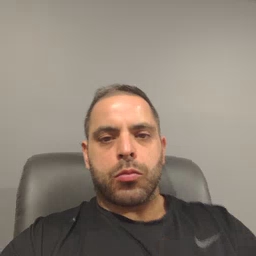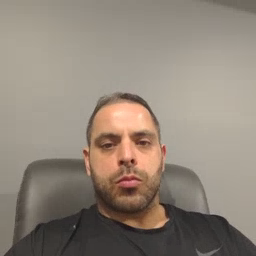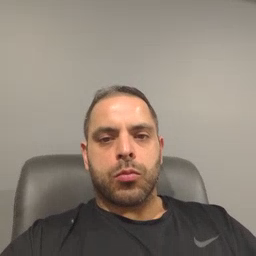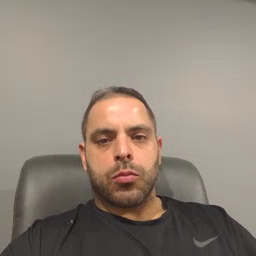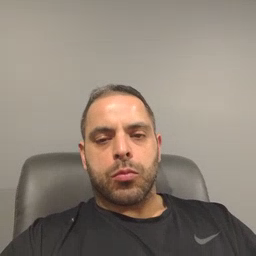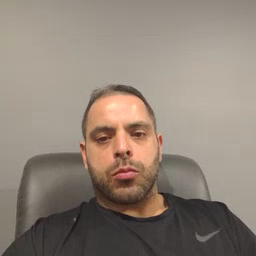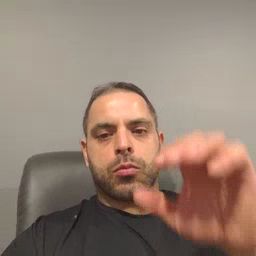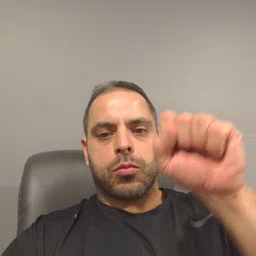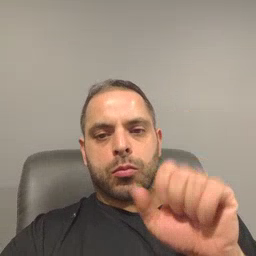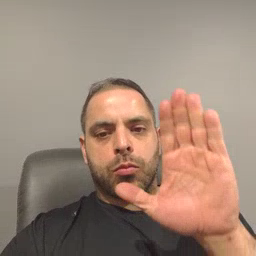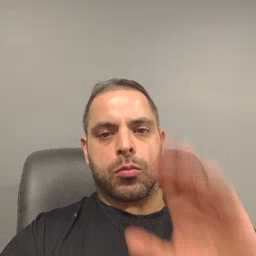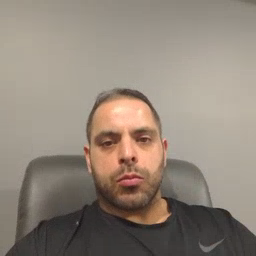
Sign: mitten